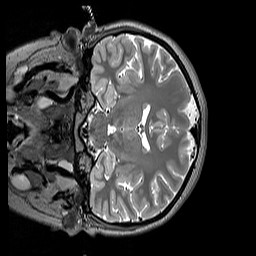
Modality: T2w
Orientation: coronal
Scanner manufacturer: siemens
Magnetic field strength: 3 T
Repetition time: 3.2 s
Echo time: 0.406 s